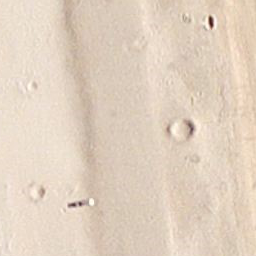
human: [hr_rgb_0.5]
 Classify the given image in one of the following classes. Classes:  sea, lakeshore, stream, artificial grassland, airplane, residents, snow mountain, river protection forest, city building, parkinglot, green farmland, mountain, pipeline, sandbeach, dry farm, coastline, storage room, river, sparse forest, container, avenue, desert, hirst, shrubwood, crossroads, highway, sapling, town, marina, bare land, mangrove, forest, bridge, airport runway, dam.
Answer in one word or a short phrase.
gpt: sandbeach